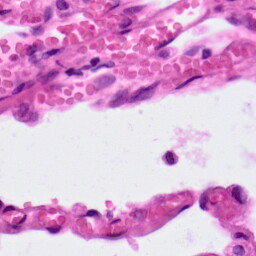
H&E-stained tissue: Lung